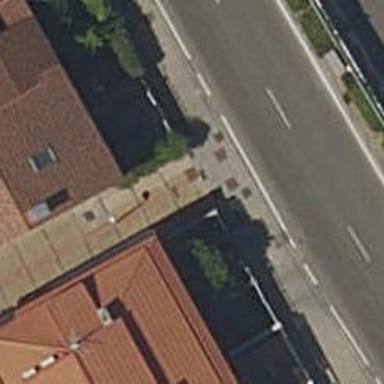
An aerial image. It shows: Pedestrian road with asphalt surface.